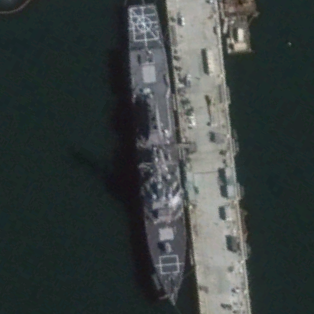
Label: destroyer